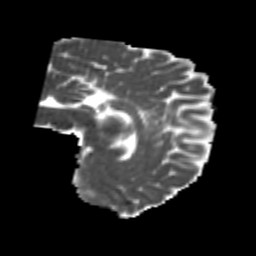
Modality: MD
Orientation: sagittal
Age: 20
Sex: female
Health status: healthy
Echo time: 0.074 s